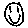
Label: smiley face